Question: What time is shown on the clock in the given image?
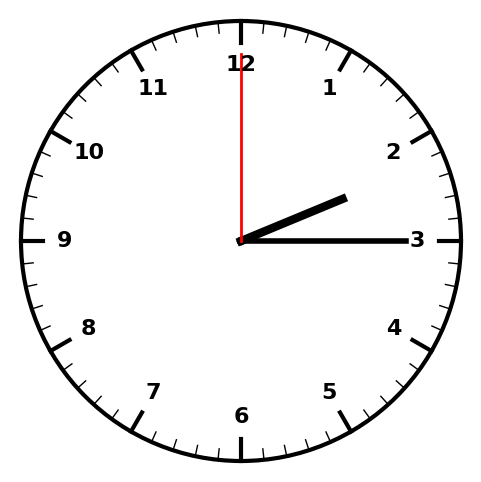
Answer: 02:15:00